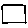
Label: square